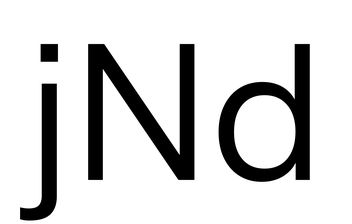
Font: InstrumentSans_Regular